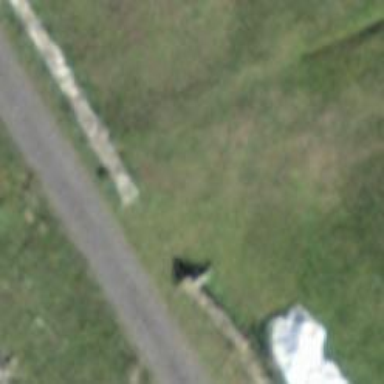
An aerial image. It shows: Brown bench.